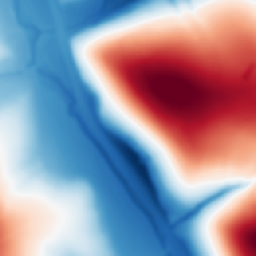
Category: multiscale
Decomposition family: dog
Decomposition parameters: sigma_low: 2
sigma_high: 100
Upsampling method: area
Upsampling parameters: scale: 8
Upsampling scale: 8